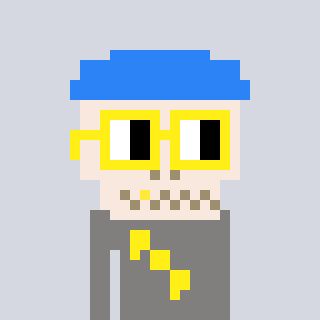
a pixel art character with square yellow glasses, a skeleton-hat-shaped head and a bluegrey-colored body on a cool background